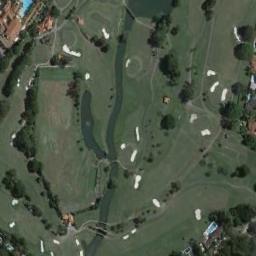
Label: golf_course